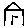
Label: house